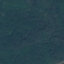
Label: Forest